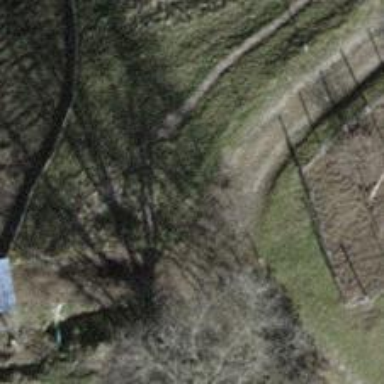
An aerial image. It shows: Fence.